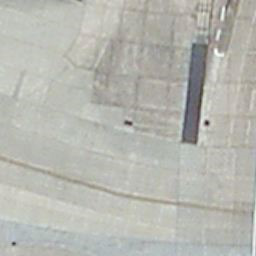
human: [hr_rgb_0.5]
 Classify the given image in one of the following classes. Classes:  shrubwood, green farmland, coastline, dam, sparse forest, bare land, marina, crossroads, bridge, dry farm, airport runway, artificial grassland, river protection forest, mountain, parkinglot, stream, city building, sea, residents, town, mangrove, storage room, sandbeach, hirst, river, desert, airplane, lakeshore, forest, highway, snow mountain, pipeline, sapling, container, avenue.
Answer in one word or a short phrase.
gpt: airport runway